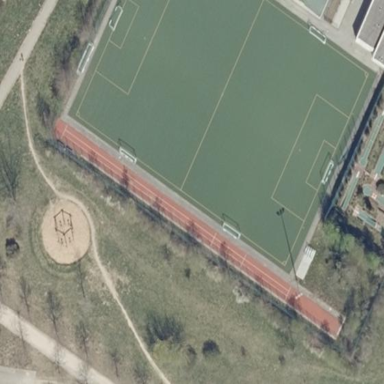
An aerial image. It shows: Soccer pitch with artificial turf designed for leisure and sports activities.